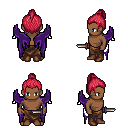
a pixel art fantasy rpg character, male body template, human, dark skin, purple wings, robe skirt, ruby red short topknot hairstyle, brown shoes, dagger, four views (front, back, left, right), 2x2 character sprite sheet, small pixel art, hard edges, no anti-aliasing